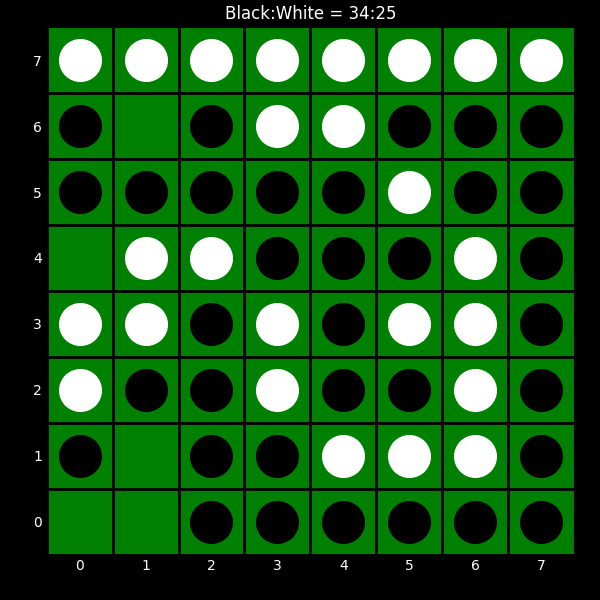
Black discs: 34
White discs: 25